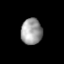
Tissue: lung
Cell type: Epithelial cells
Senescence score: 0.2297
Nuclear area (px): 540
Mean DAPI intensity: 157.087